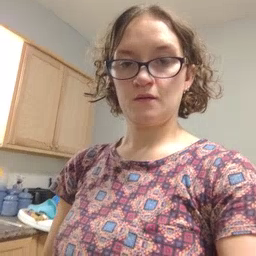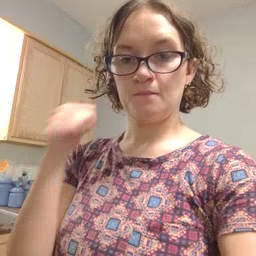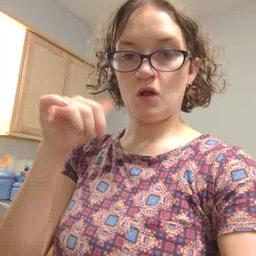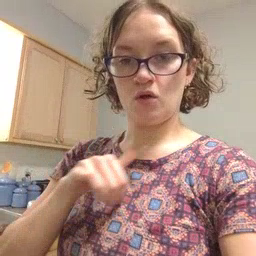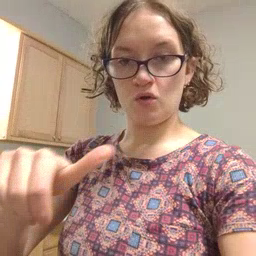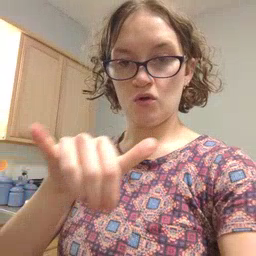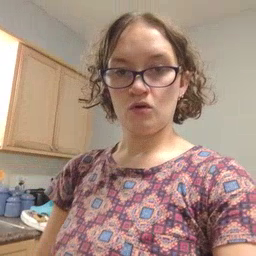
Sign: backyard